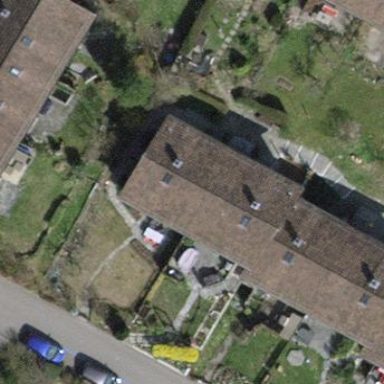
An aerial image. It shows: Simple house.